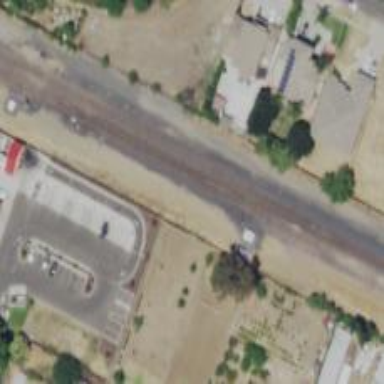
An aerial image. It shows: Railway crossover.